Question: Today a teacher gave us this code on prolog:
'''
dfs_paths(tree(X, void, void), [X]) :- !.
dfs_paths(tree(X, L, _R), [X|Xs]) :- dfs_paths(L, Xs).
dfs_paths(tree(X, _L, R), [X|Xs]) :- dfs_paths(R, Xs).
tree(A) :-
A = tree(i,
tree(A,
tree(la,void,void),
tree(sa,void,void)
),
tree(b,
tree(lb,void,void),
tree(sb,void,void)
)).
'''
He told us that code is a way to work DFS method on prolog, but we didn't receive more information about how the code works on each line.
I'm a newbie using prolog and I'm trying to understand this code
Thanks guys!
Update: this is the tree

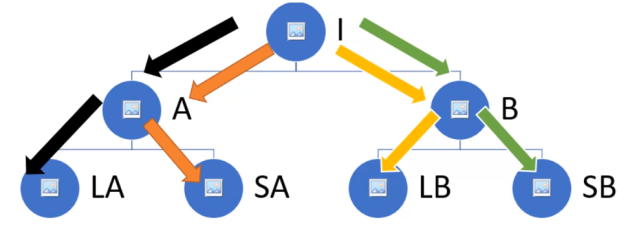
Answer: Apparently we want to all the paths from the tree root to one of its leaves by backtracking.
First, the declaration of the tree has to be corrected:
The tree is a term built/written as follows (N.B. every text element is otherwise we would be writing down variables instead of constants):
'''
tree(i,
tree(a,
tree(la,void,void),
tree(sa,void,void)),
tree(b,
tree(lb,void,void),
tree(sb,void,void))).
'''
And we can store is simply by declaring a that holds this tree as argument
'''
tree_storage(
tree(i,
tree(a,
tree(la,void,void),
tree(sa,void,void)),
tree(b,
tree(lb,void,void),
tree(sb,void,void)))
).
'''
Now the "visit code"
'''
dfs_paths(+Tree,?Path)
'''
which builds (or verifies) a path 'Path' through the tree given by 'Tree'.
If the first argument looks like a leaf node (i.e. is built using functor 'tree' with 3 arguments, and the constant 'void' on argument positions 2 and 3, the the path is just the name of the node:
'''
dfs_paths(tree(X, void, void), [X]).
'''
There is no need to 'cut' ('!') at all.
Otherwise, if the left branch of the tree is non-'void', then the possibility is offered to recursively generate a path by going down the left branch, and prepend the name of the root tree node, i.e. 'X'. We don't care about visiting the right branch here. To make the compiler not complain, the placeholder for the right branch is written with a '_' in front:
'''
dfs_paths(tree(X, L, _R), [X|Xs]) :- dif(L,void), dfs_paths(L, Xs).
'''
Otherwise, if the right branch of the tree is non-'void', then the possibility is offered to recursively generate a path by going down the right branch, and prepend the name of the root tree node, i.e. 'X'. We don't care about visiting the left branch here. To make the compiler not complain, the placeholder for the left branch is written with a '_' in front:
'''
dfs_paths(tree(X, _L, R), [X|Xs]) :- dif(R,void), dfs_paths(R, Xs).
'''
Putting this together and adding a 'format/2' statement to print what's going on, we see that Prolog tries all possibilites by applying the three rules to the "tree" term:
'''
dfs_paths(tree(X, void, void), [X]) :-
format("At leaf '~q'~n",[X]).
dfs_paths(tree(X, L, _R), [X|Xs]) :-
dif(L,void),
format("Going down left at inner node '~q'~n",[X]),
dfs_paths(L, Xs).
dfs_paths(tree(X, _L, R), [X|Xs]) :-
dif(R,void),
format("Going down right at inner node '~q'~n",[X]),
dfs_paths(R, Xs).
tree_storage(
tree(i,
tree(a,
tree(la,void,void),
tree(sa,void,void)),
tree(b,
tree(lb,void,void),
tree(sb,void,void)))
).
run(Path) :-
tree_storage(Tree), % Tree is our predefined tree
dfs_paths(Tree,Path). % A Path is some path through that tree
'''
Now run this:
'''
?- run(Path).
Going down left at inner node 'i'
Going down left at inner node 'a'
At leaf 'la'
Path = [i,a,la] ;
Going down right at inner node 'a'
At leaf 'sa'
Path = [i,a,sa] ;
Going down right at inner node 'i'
Going down left at inner node 'b'
At leaf 'lb'
Path = [i,b,lb] ;
Going down right at inner node 'b'
At leaf 'sb'
Path = [i,b,sb] ;
false.
'''